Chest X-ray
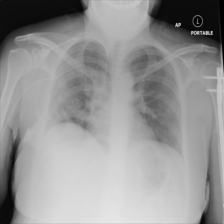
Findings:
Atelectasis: negative
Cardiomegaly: negative
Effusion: negative
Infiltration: negative
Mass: negative
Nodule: negative
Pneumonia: negative
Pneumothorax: negative
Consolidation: negative
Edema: negative
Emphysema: negative
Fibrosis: negative
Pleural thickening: negative
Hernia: negative